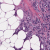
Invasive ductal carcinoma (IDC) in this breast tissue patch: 1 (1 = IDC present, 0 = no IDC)